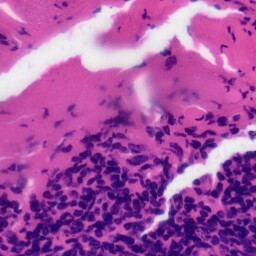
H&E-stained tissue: Tonsil